I will show an image sequence of human cooking. I have annotated the images with numbered circles. Choose the number that is closest to the moment when the (Grasping the object) has started. You are a five-time world champion in this game. Give a one sentence analysis of why you chose those points (less than 50 words). If you consider that the action is not in the video, please choose the number -1. Provide your answer at the end in a json file of this format: {"points": []}
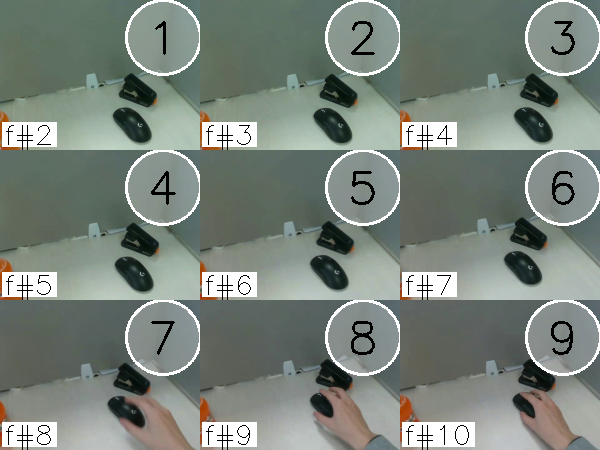
Frame 9 shows the clearest moment of hand-object contact.
{"points": [9]}